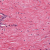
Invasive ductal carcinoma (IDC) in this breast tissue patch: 0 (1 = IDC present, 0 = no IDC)